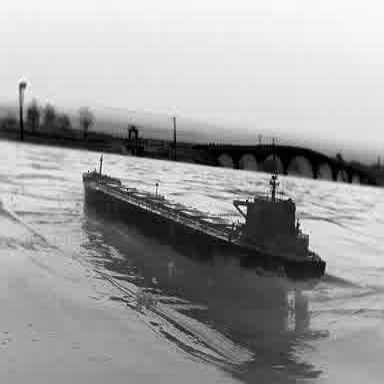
There is a liner in the infrared image.